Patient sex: M
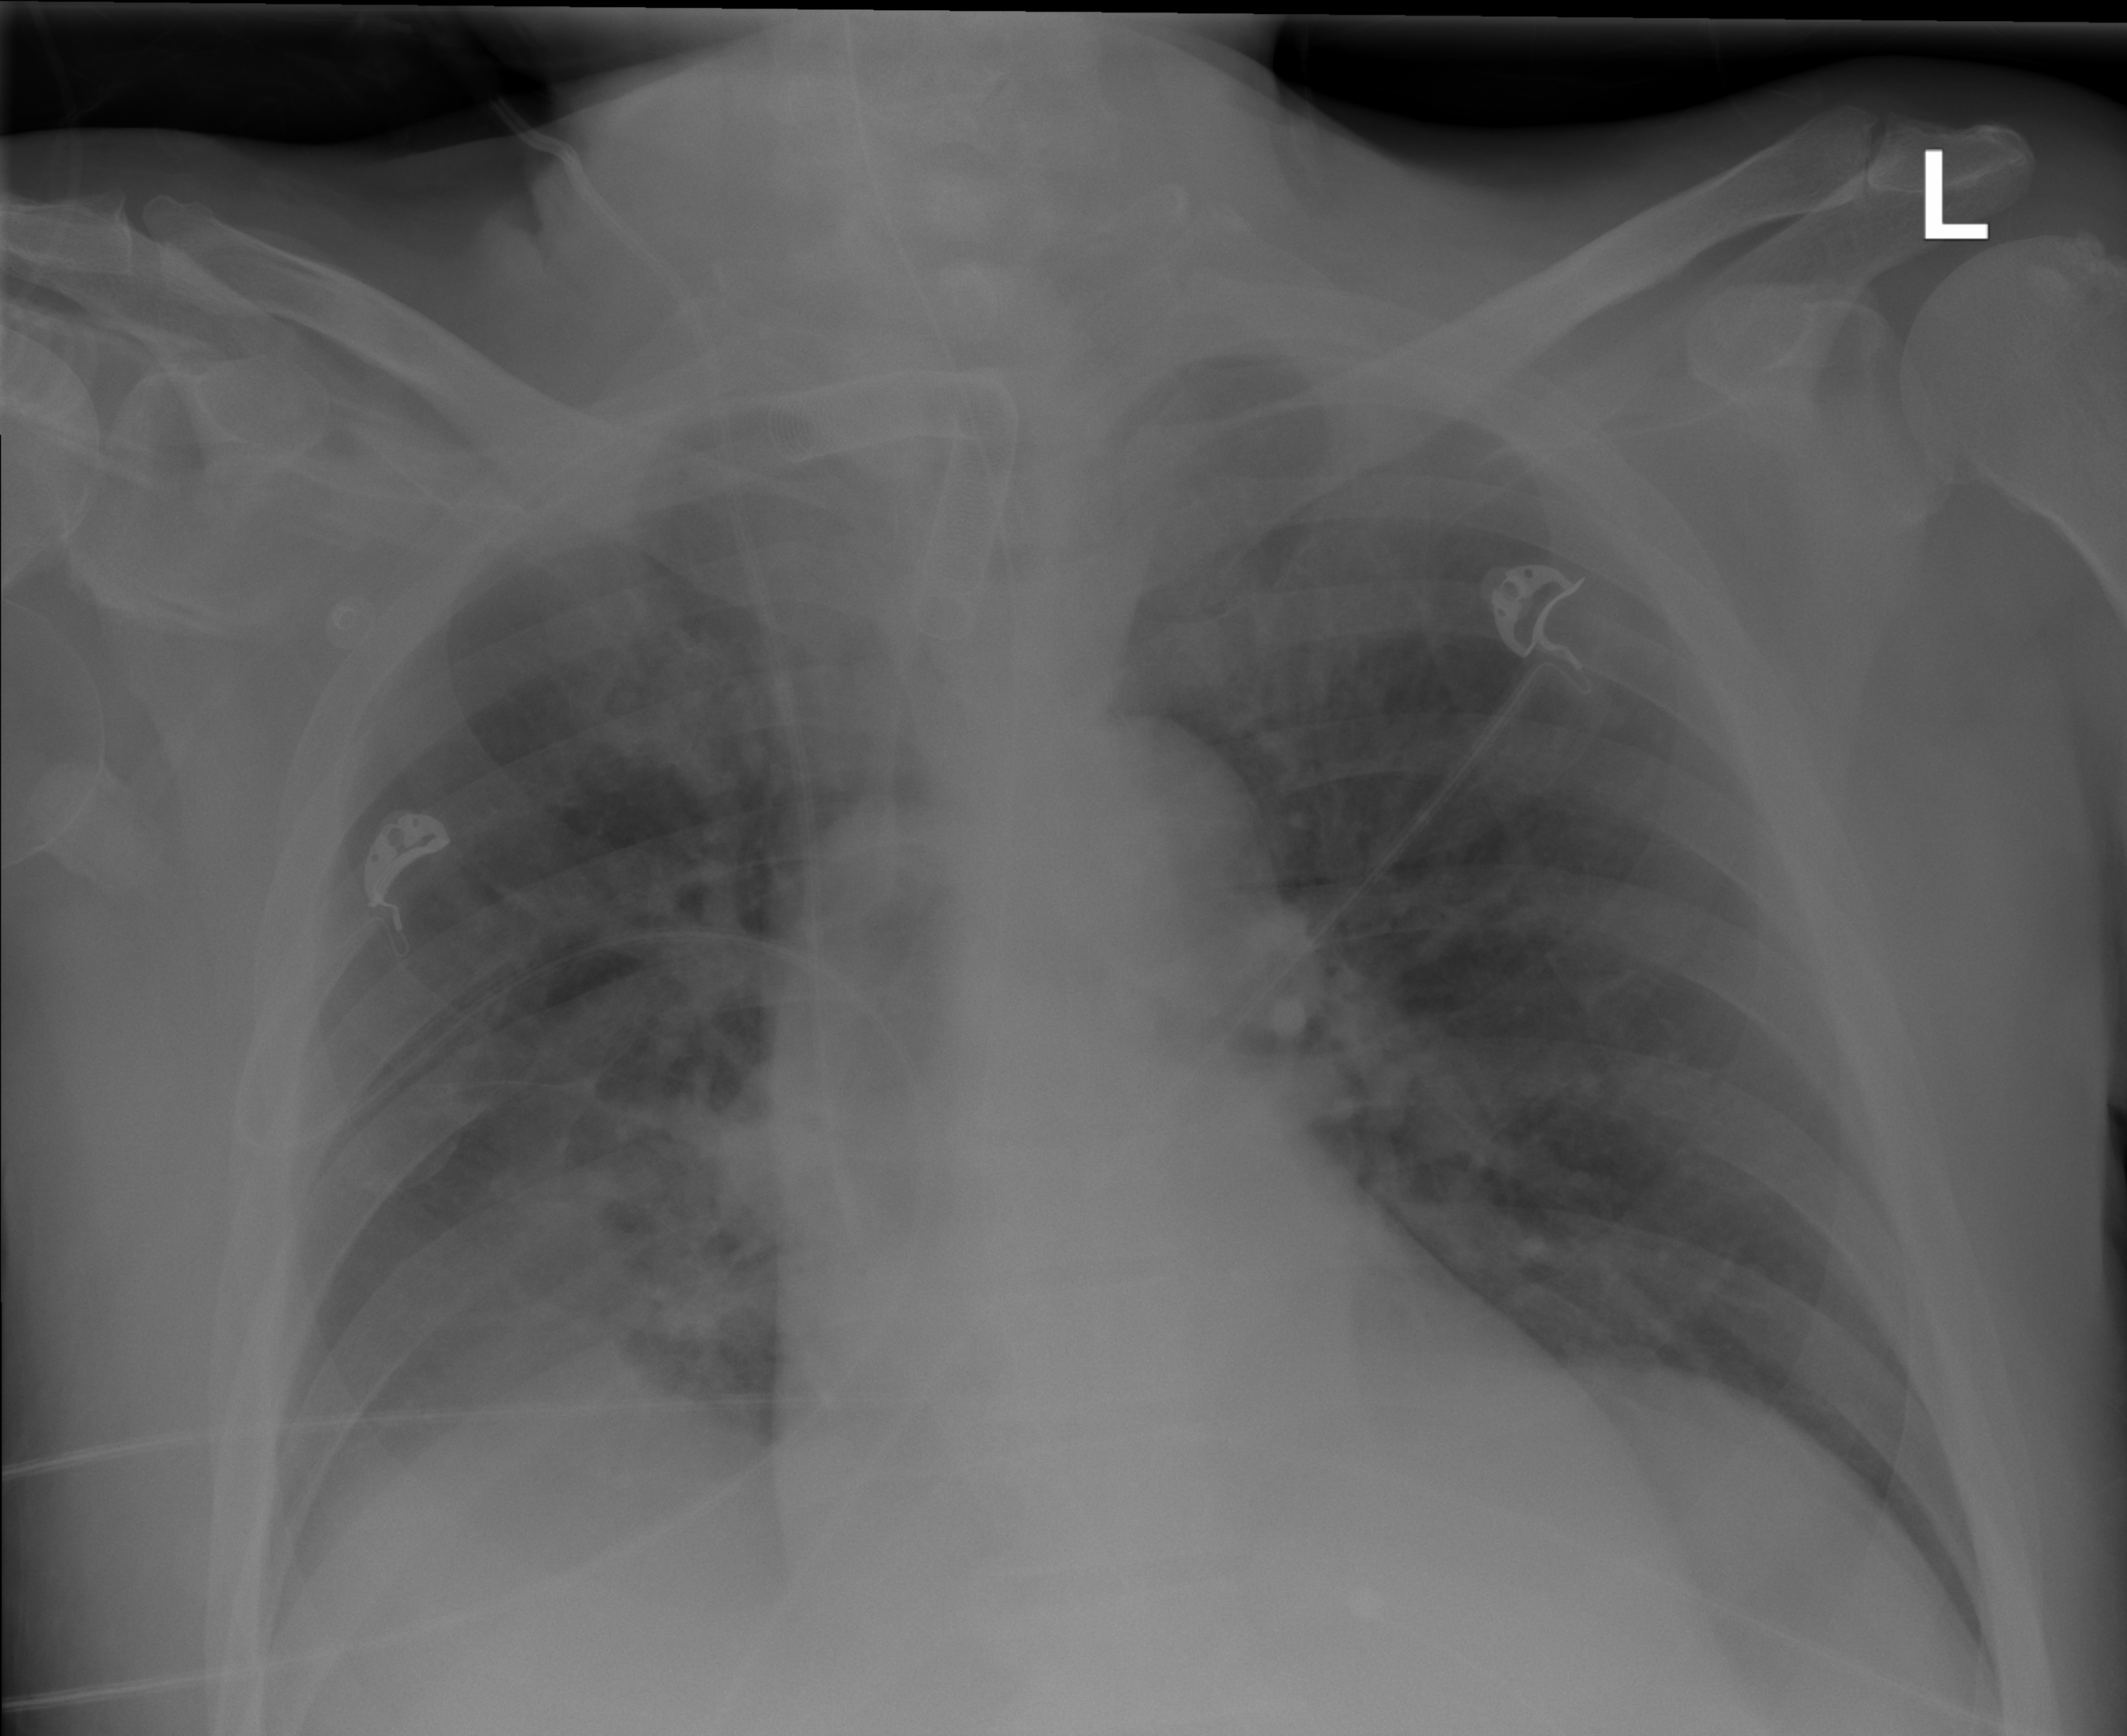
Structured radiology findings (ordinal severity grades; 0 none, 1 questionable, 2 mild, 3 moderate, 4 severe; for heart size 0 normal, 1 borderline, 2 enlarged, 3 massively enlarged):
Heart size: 0
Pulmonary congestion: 0
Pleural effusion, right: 1
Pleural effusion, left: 0
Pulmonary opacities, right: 0
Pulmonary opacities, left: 0
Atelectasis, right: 2
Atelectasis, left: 0